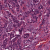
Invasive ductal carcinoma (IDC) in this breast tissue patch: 1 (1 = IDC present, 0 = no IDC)